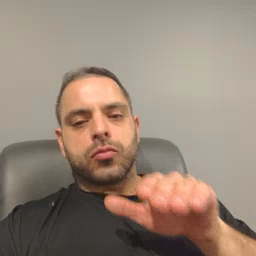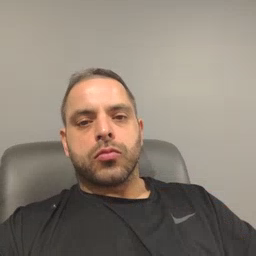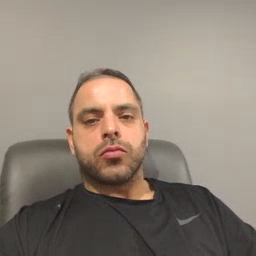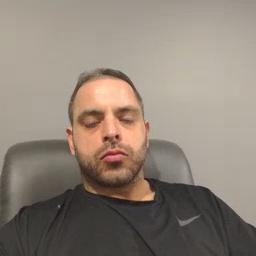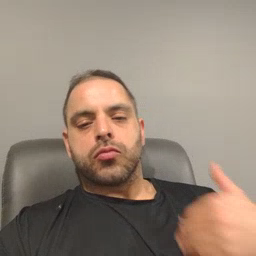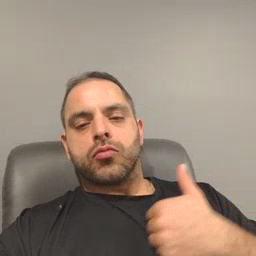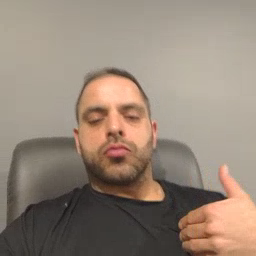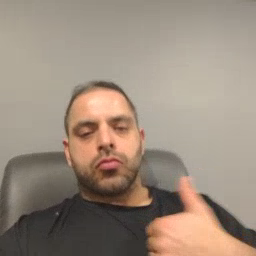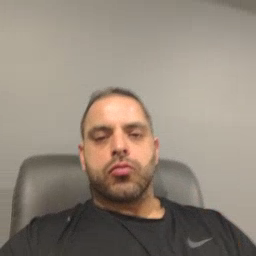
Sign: animal